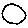
Label: moon